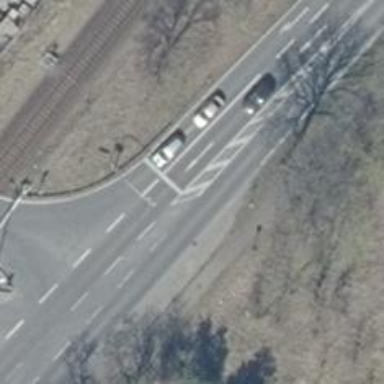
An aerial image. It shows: Road with traffic signals controlling the flow of traffic.